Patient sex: F
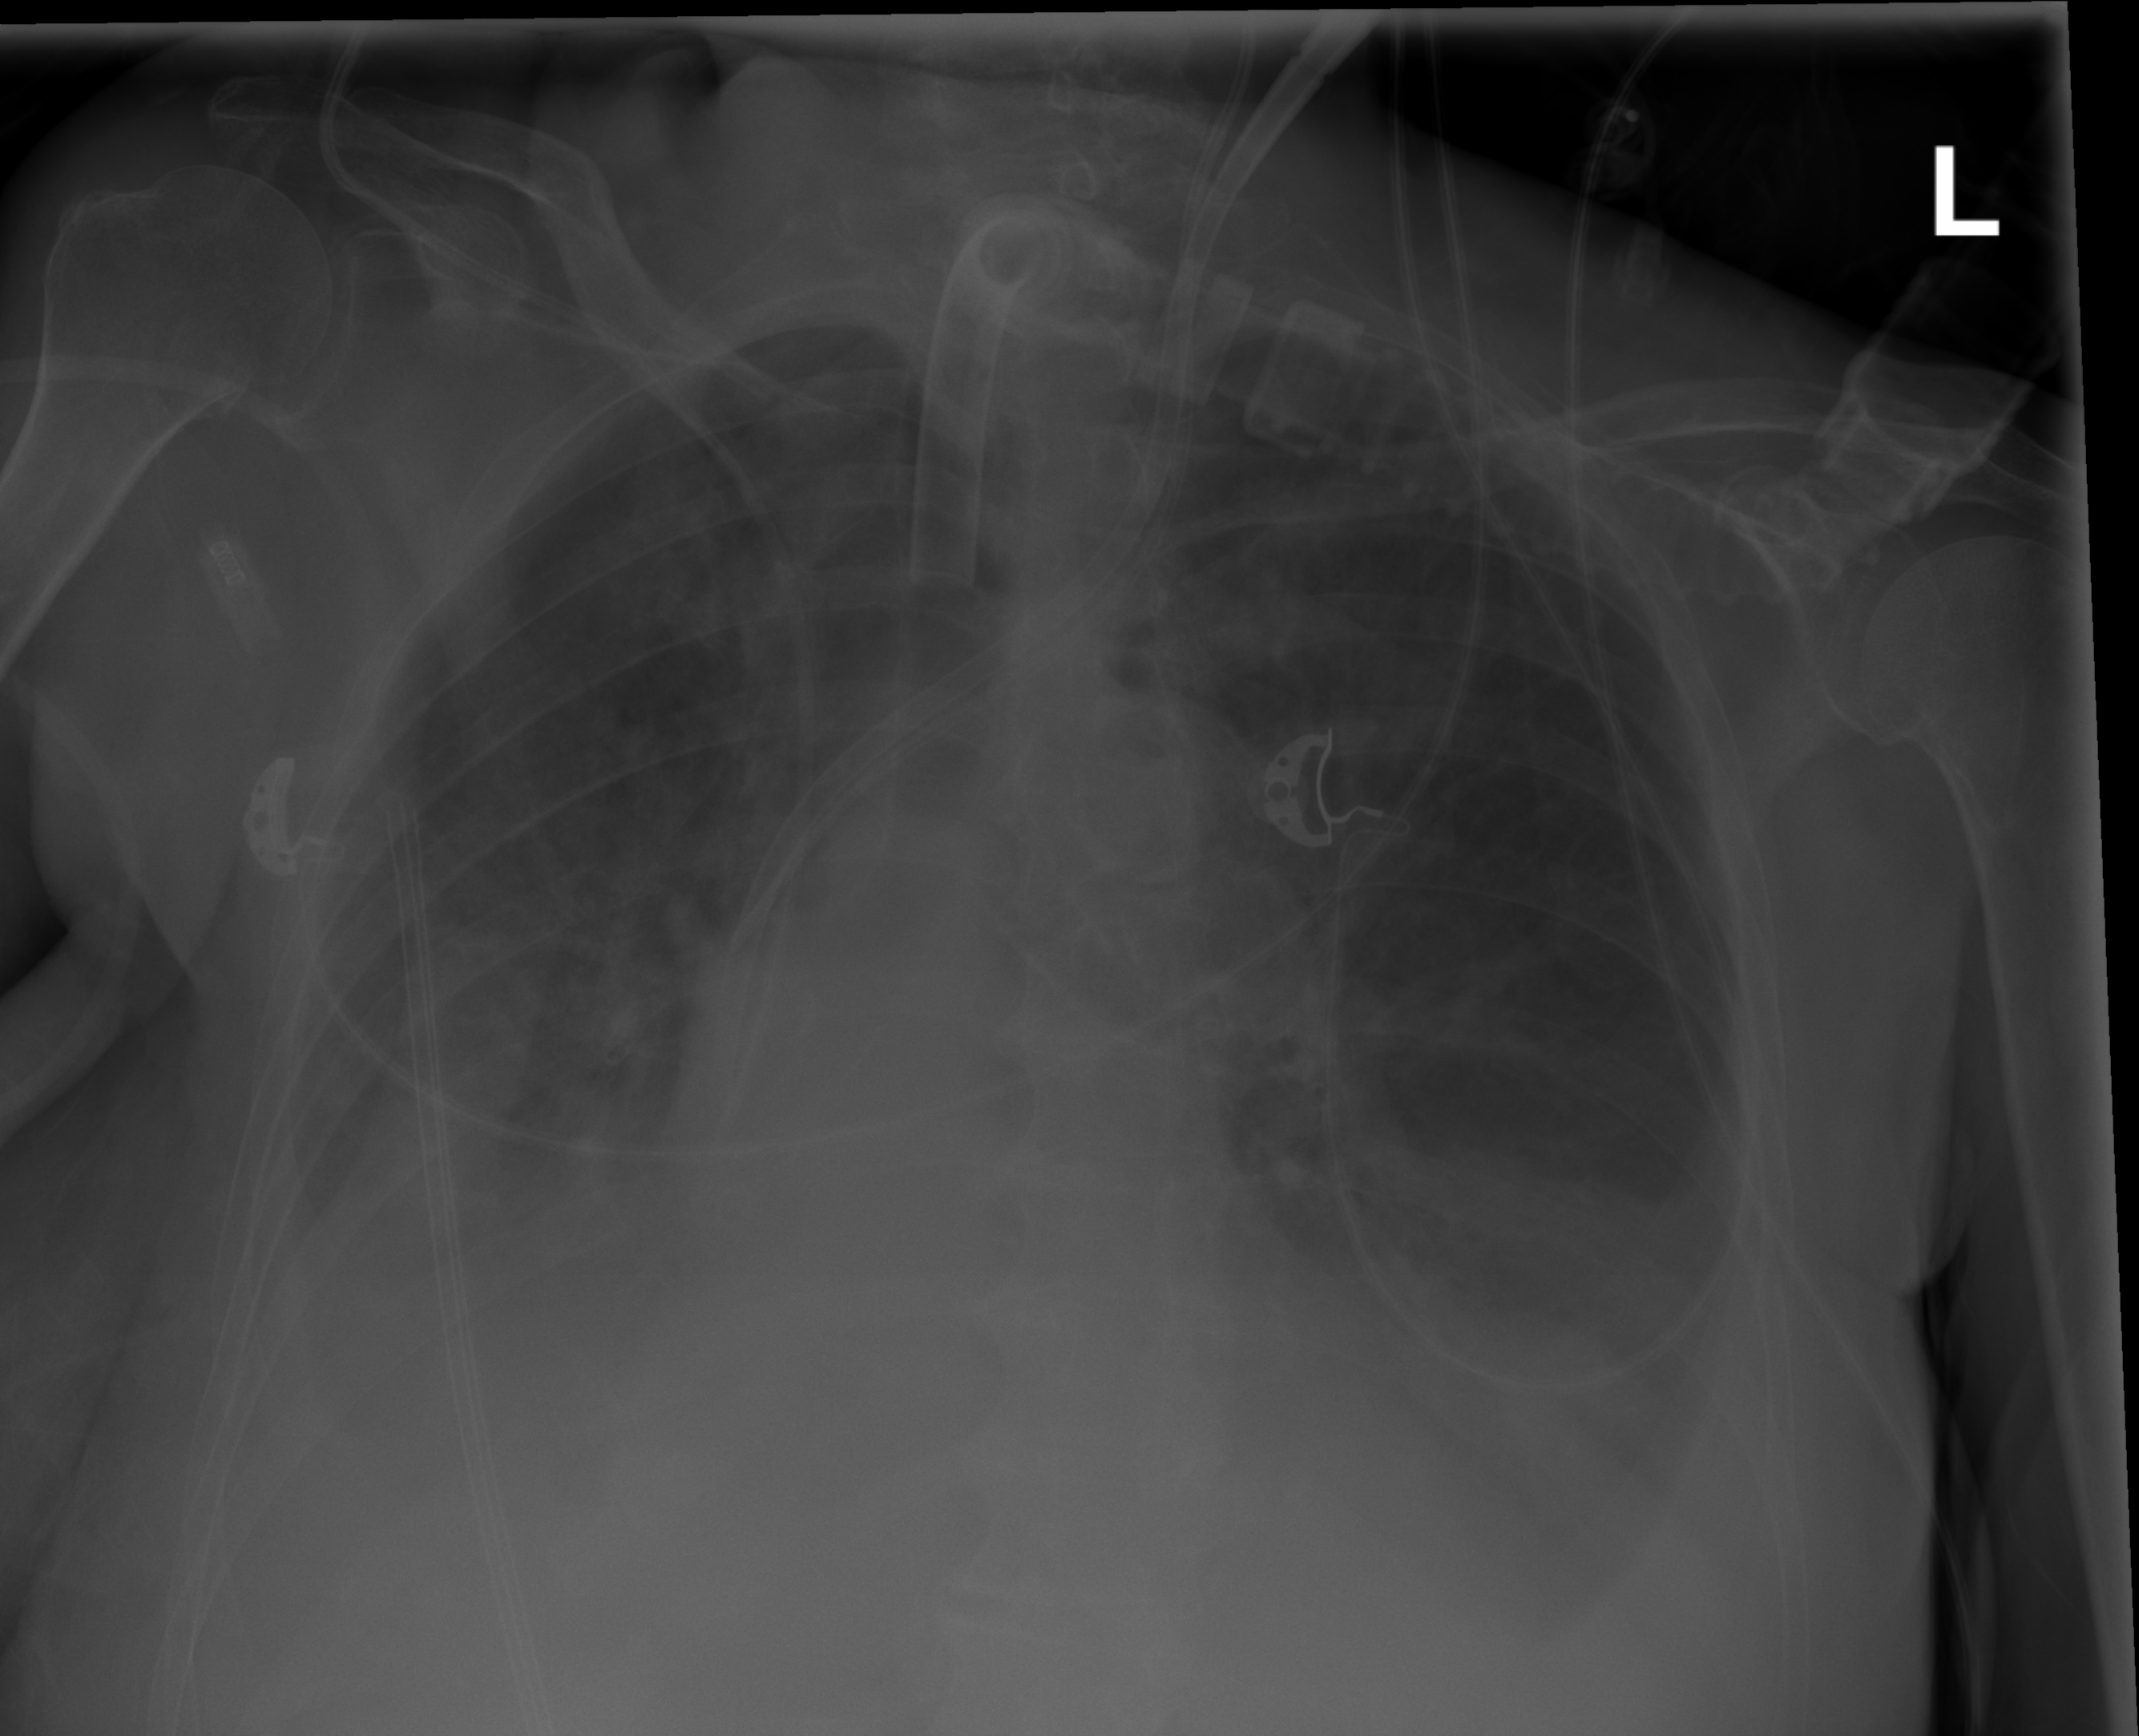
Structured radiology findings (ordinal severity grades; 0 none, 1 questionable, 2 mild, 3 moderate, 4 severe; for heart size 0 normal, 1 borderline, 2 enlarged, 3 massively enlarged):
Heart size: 1
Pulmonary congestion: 0
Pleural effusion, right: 2
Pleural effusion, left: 2
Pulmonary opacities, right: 0
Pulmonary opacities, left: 0
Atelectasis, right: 2
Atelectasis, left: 2